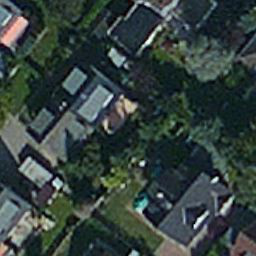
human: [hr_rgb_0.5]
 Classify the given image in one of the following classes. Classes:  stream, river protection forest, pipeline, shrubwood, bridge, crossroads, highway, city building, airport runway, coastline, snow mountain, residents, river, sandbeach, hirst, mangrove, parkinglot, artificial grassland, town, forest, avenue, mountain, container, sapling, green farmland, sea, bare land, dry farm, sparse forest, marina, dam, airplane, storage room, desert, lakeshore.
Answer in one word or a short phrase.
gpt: residents